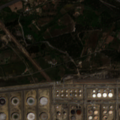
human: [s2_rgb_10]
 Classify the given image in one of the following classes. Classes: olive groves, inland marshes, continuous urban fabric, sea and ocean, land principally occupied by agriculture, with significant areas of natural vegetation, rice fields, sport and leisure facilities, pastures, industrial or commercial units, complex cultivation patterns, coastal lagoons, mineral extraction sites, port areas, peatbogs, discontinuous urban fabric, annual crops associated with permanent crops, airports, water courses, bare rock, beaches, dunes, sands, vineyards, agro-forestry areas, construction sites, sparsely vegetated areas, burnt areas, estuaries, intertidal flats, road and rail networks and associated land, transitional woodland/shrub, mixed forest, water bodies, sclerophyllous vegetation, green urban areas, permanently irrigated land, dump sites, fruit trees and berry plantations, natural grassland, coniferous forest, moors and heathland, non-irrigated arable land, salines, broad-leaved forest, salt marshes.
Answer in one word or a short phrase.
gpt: continuous urban fabric